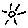
Label: sun